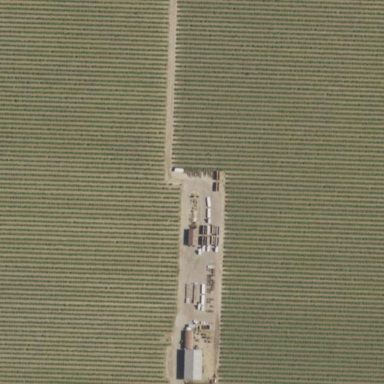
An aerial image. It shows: Vineyard.